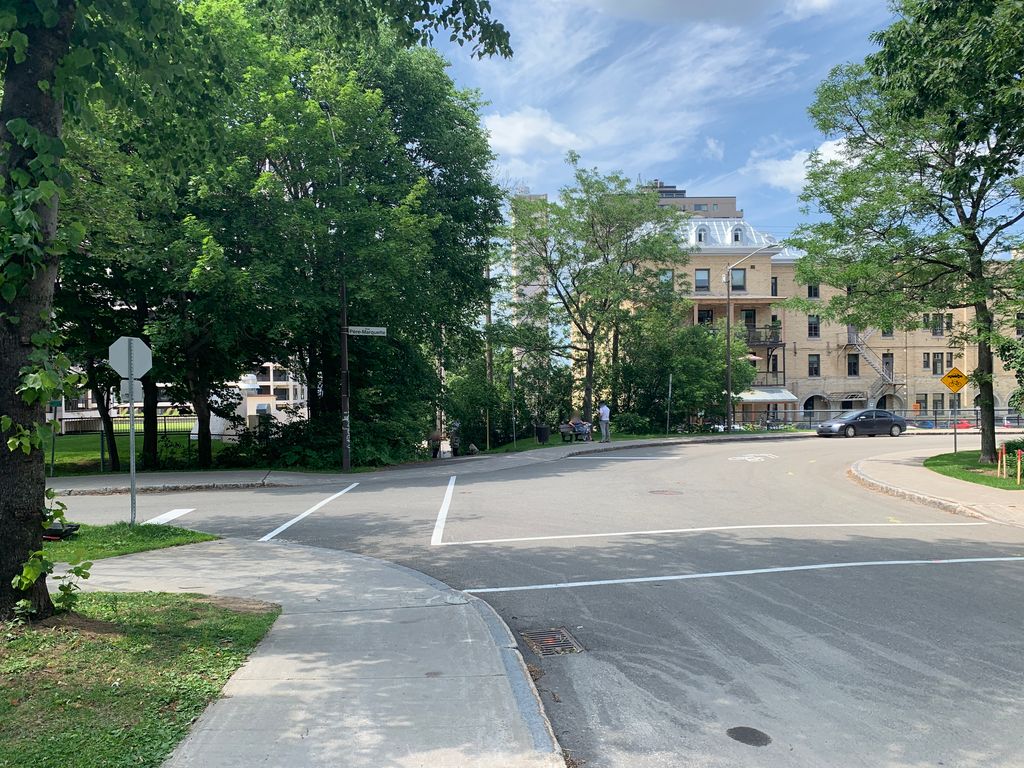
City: quebec_city